Question: I need to get the location of the center of my map-fragment. Of course it is not the center of the screen. I want to do something every time this location changes.
Every time the user moves/scrolls the map, I need the location of the center of my fragment and do something with them.
So, any Idea of how can I do that?
Thank you in advance for your help.

EDIT:
So I implemented OnCameraChangeListener and added onCameraChange but it never executes:
'''
@Override
public void onCameraChange(CameraPosition arg0) {
Log.v("tag", "onCameraChange");
mLatitude = arg0.target.latitude;
mLongitude = arg0.target.longitude;
Log.v("tag", "onCameraChange "+mLatitude+" "+mLongitude);
}
'''
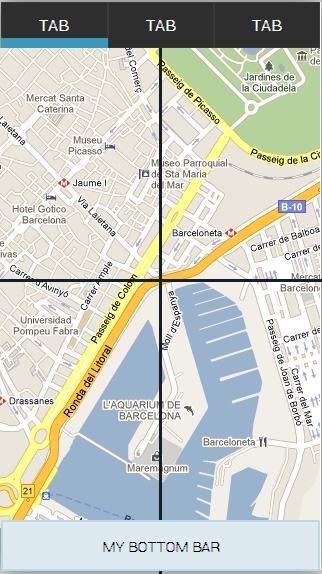
Answer: I guess this should work:
'''
mMap.getCameraPosition().target
'''